Interaction volume radius: 5 \u00c5
Interaction volume height: 10 \u00c5
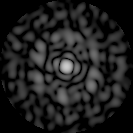
Disorder parameter: 0.8397